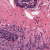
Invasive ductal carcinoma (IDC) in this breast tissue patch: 1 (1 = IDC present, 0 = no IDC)